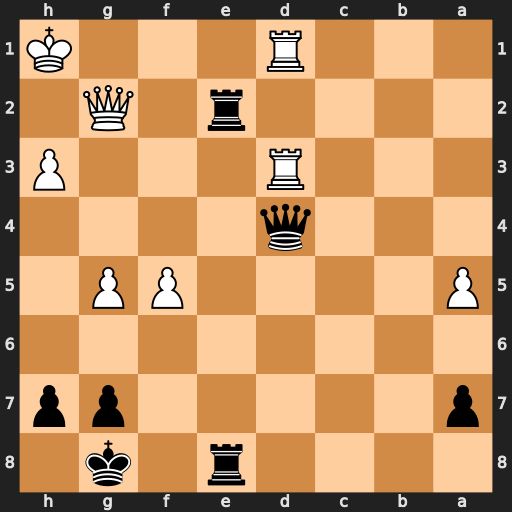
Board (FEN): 4r1k1/p5pp/8/P4PP1/3q4/3R3P/4r1Q1/3R3K
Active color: b
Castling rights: -
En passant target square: -
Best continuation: Re1+ Rxe1 Rxe1+